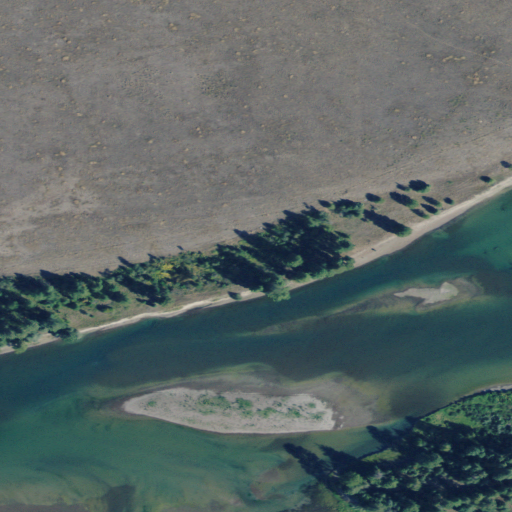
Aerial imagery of depression(s) in Montana named McDonald Basin containing grassland, open water, woody wetlands, evergreen forest, herbaceous wetlands, and shrub